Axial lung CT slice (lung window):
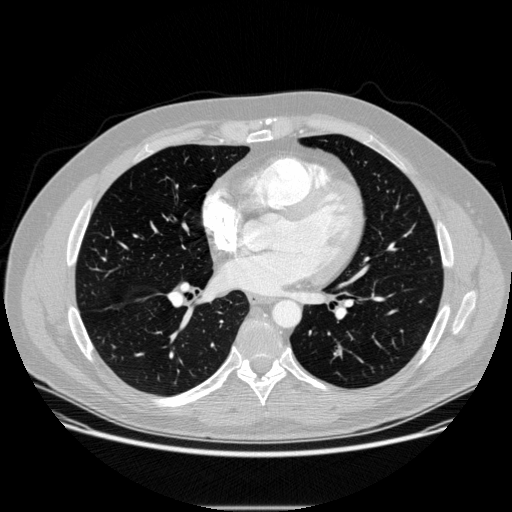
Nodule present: no